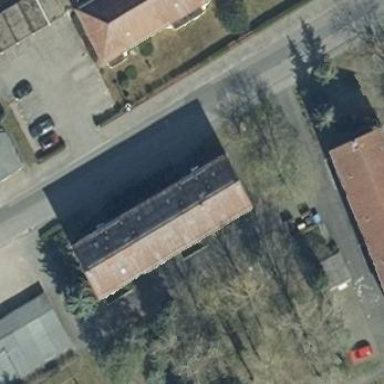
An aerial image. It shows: Gabled roof on building that houses apartments.